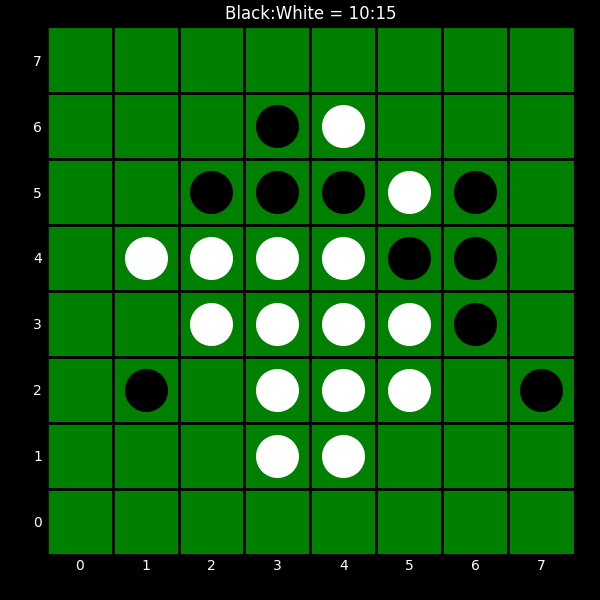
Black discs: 10
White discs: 15